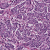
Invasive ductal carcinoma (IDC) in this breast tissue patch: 1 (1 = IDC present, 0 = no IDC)